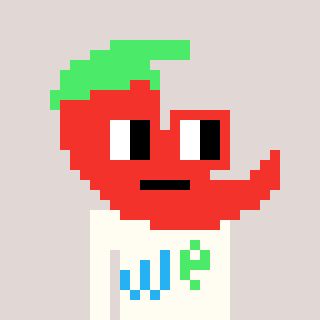
a pixel art character with square red glasses, a chilli-shaped head and a grayscale-colored body on a warm background